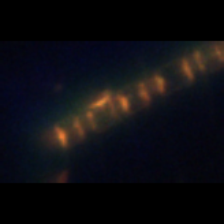
Taxon: Chaetoceros
Group: Diatoms